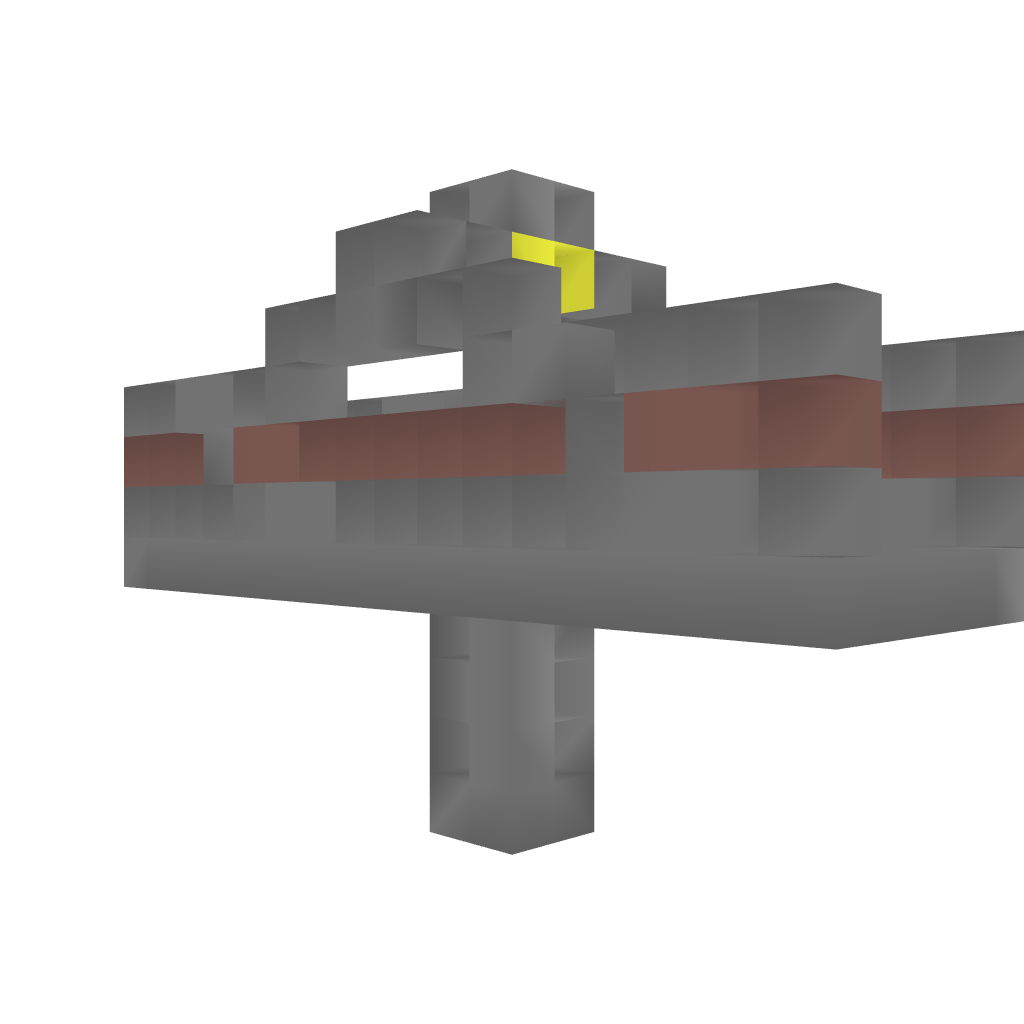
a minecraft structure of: Stone Bridge bad low quality